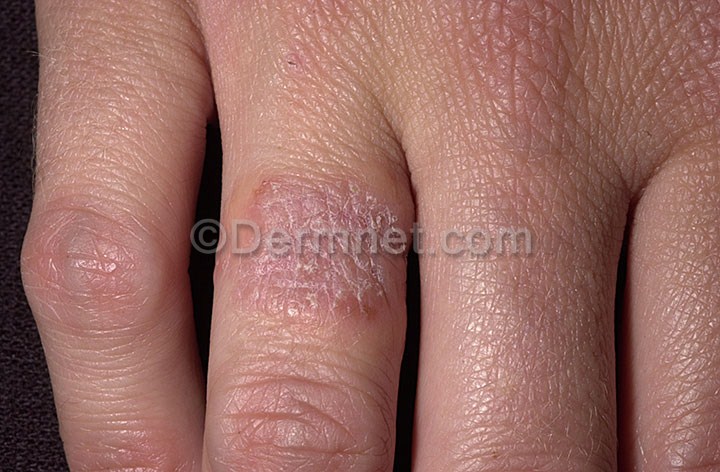
Disease: Poison Ivy Photos and other Contact Dermatitis